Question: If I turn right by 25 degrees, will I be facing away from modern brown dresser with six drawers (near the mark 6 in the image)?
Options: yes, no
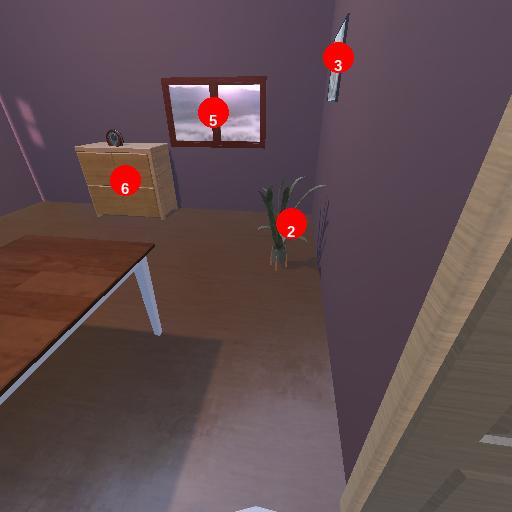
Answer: yes